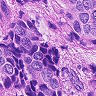
Metastatic tissue present: yes